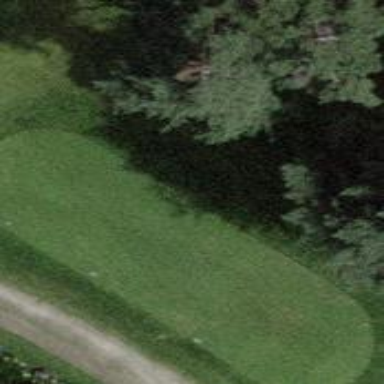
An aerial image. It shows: Golf tee.